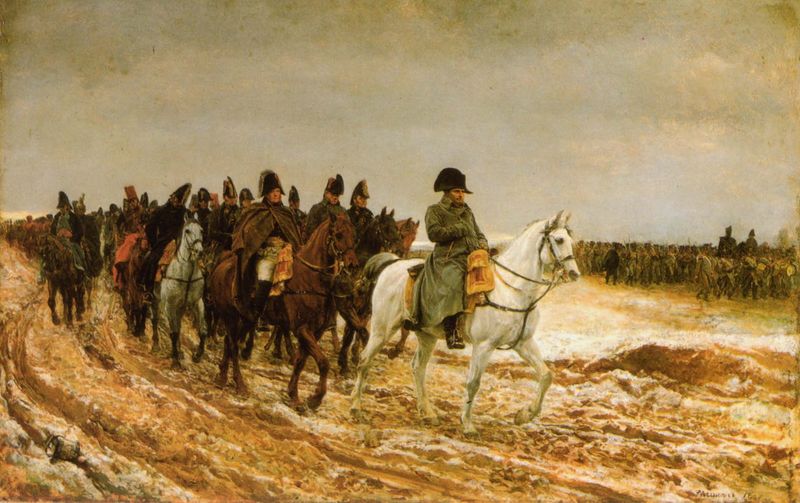
Titel: Napoleon auf dem Rückzug aus Russland
Künstler: Ernest Meissonier
Standort: Paris
Institution: Musée d'Orsay
Schlagwörter: angriff, blau, dunkel, gemälde, hand, himmel, kampf, kopf, meer, umhang, wasser, weiß, wolken, gelb, grün, komposition, landschaft, ocker, sand, sitzen, ufer, abend, braun, frankreich, grau, hell, hut, hüte, köpfe, licht, männer, orange, schwarz, strasse, eis, rot, schnee, tier, tiere, weg, wolke, beige, malerei, mütze, mützen, arm, arme, augen, falten, öl, ebene, erde, feld, horizont, kalt, natur, boden, land, mantel, ohren, pferd, pferde, reiter, ausritt, beine, bewölkt, hufe, mähne, reiten, ritt, sattel, schwanz, schweif, zaumzeug, zügel, topf, bein, gischt, welle, wellen, schuhe, hosen, acker, furchen, russland, spuren, zug, winter, kutschen, spur, franzosen, krieg, schlacht, tau, wetter, gefolge, kaiser, könig, soldaten, spitz, riemen, aufrecht, versteckt, rit, wei, schmutz, dose, kälte, erdboden, geschirr, attacke, militär, revolution, uniform, soldat, mäntel, moskau, napoleon, dreispitz, offizier, stiefel, schritt, schlamm, sumpf, tasche, ritter, anführer, armee, feldzug, heer, marsch, schimmel, reihen, helme, kavalerie, kavallerie, ross, rosse, reise, nüstern, krieger, dreck, historismus, zaum, zaunzeug, umhänge, feldherr, morast, frost, klat, kreig, militärs, taschen, schemen, frieren, verloren, russlandfeldzug, rückzug, winterschlacht, tiegel, gericault, marschieren, generäle, rillen, kolonie, infanterie, offiziere, schlachtfeld, waterloo, zweispitz, kessel, ofizier, rückkehr, matsch, tauwetter, traben, berater, meissonier, tross, grande armee, infantrie, büchse, konserve, reiterei, bonaparte, truppen, gros, wolkendecke, heerzug, batallion, krig, leutnant, napoleon bonaparte, lnadschaft, reid, konservendose, feldzug 1812, fussvolk, fühere, generale, langer marsch, lieutnant, ney, revolutionskriege, satttel, schlachtbild, napelon, feldzug+, fanzosen, batsch